Два очень длинных, тонких стержня равномерно заряжены с одной и той же по модулю, но разной по знаку линейной плотностью заряда. Какую форму имеют силовые линии электрического поля?
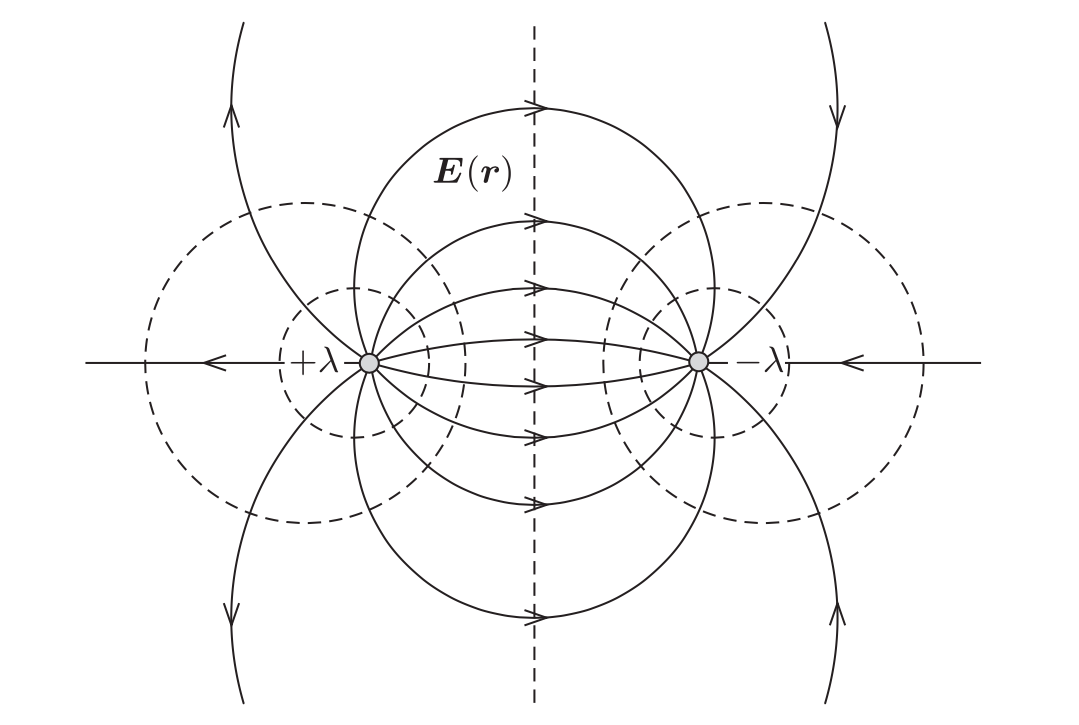
Ответ: Дуги окружностей

Темы:
T, Электростатика, Электромагнетизм, Расчет полей, Провод, 200 задач, Сфера Аполлония